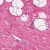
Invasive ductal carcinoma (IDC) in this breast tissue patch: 0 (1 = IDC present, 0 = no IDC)